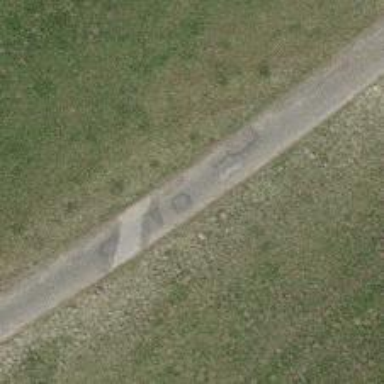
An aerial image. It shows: Unclassified road with grade 1 track type.